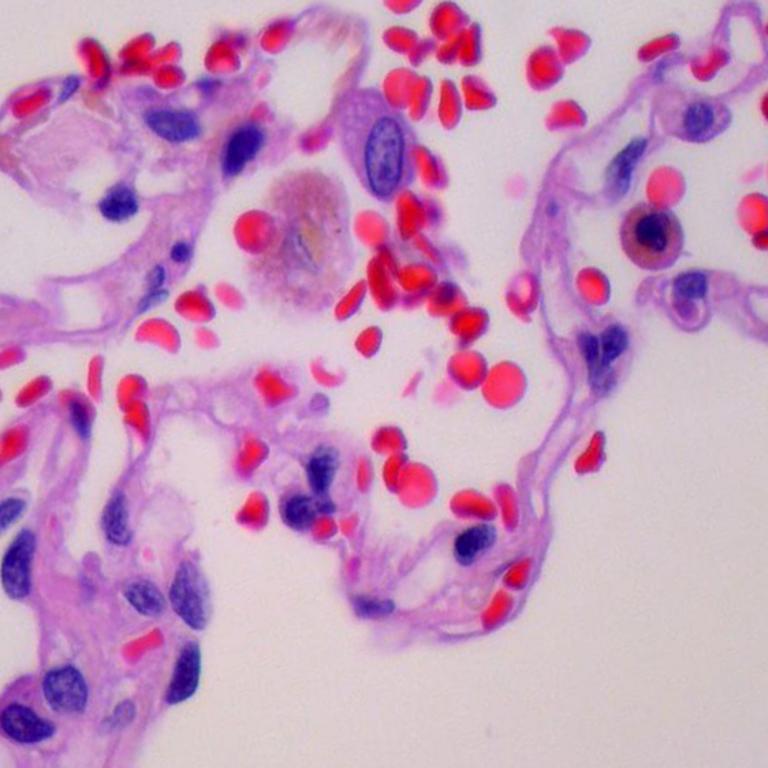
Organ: lung
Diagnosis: benign